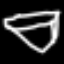
Label: diamond